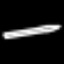
Label: pencil